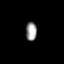
Tissue: skin
Cell type: Epithelial cells
Senescence score: 0.2653
Nuclear area (px): 200
Mean DAPI intensity: 155.765